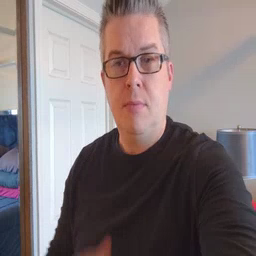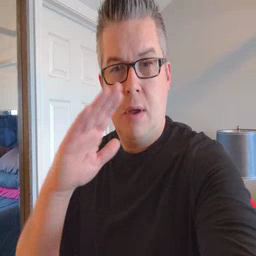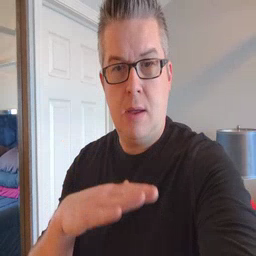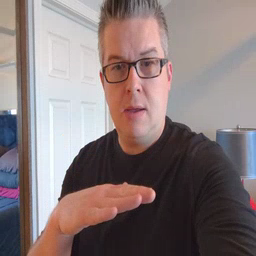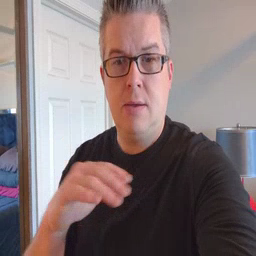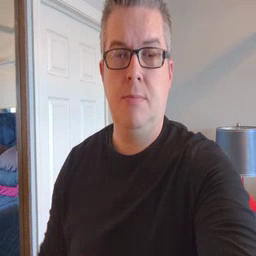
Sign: on